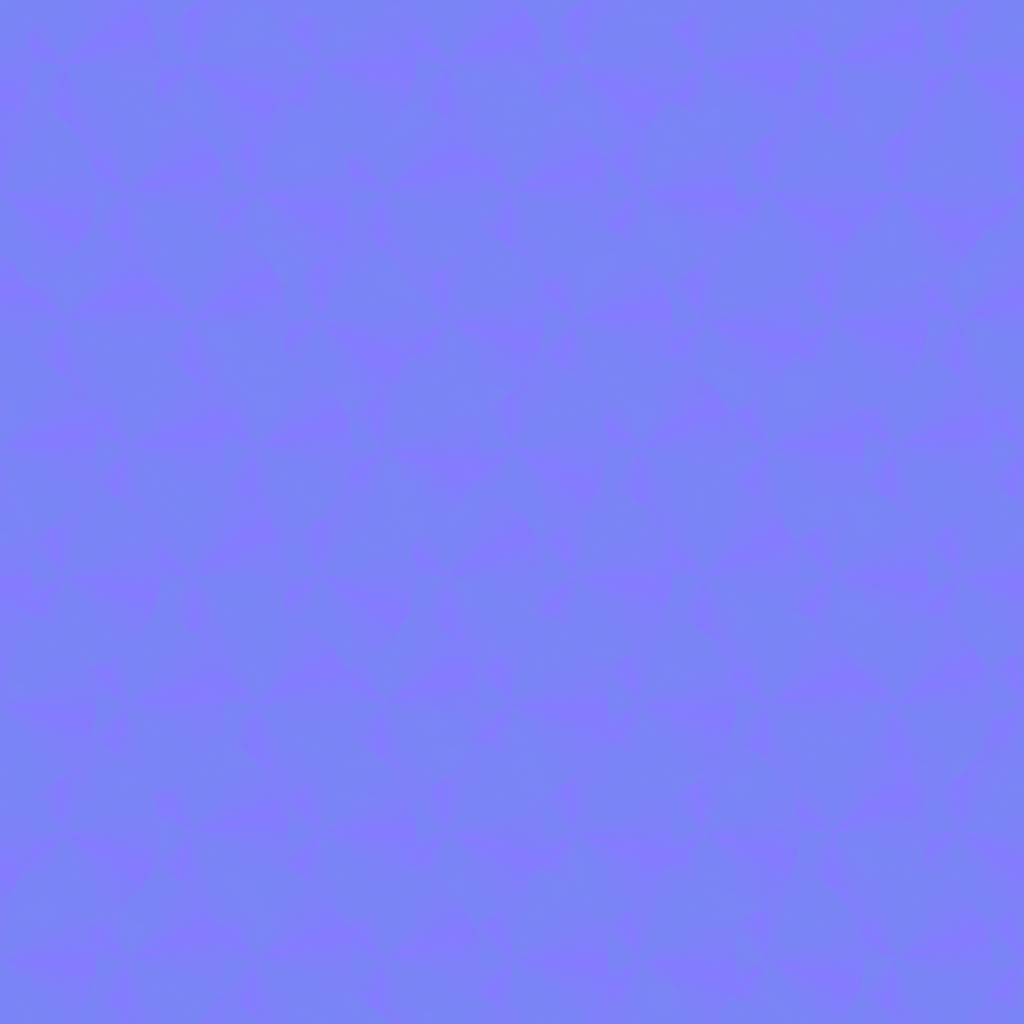
Texture map type: NormalGL